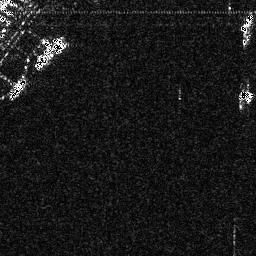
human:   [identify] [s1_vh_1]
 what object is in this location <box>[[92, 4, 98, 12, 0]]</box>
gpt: <ref>1 small ship at the top right</ref>